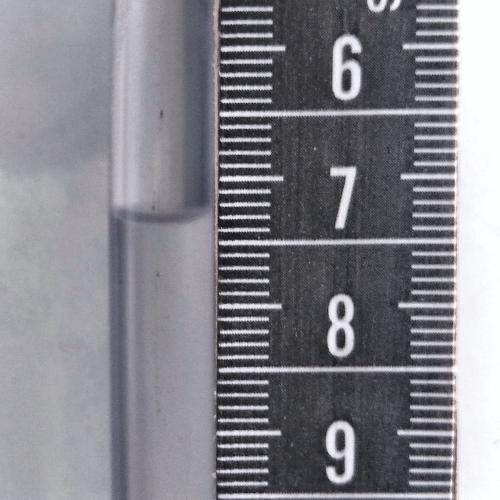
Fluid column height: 7.3 cm